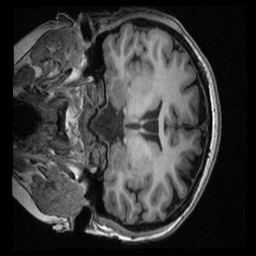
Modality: T1w
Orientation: coronal
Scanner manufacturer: ge
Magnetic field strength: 3 T
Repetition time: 0.00764 s
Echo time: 0.002928 s